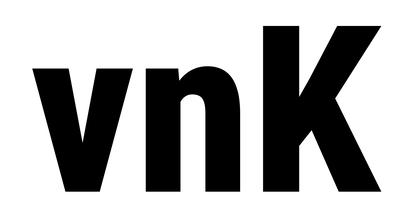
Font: Roboto_Condensed_ExtraBold